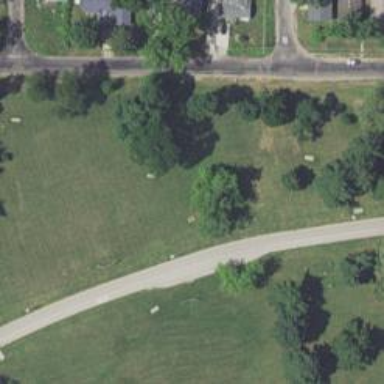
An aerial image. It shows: Disc golf tee area.